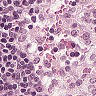
Metastatic tissue present: no